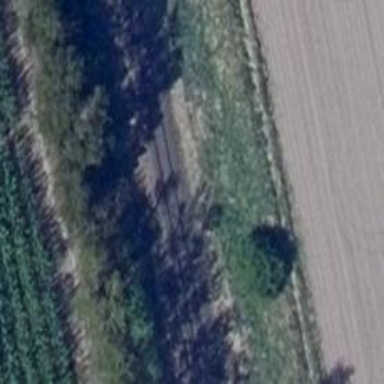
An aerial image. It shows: Railway track.